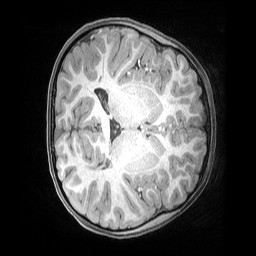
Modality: T1w
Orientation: axial
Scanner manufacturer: siemens
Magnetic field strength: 3 T
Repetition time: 2.53 s
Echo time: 0.00169 s